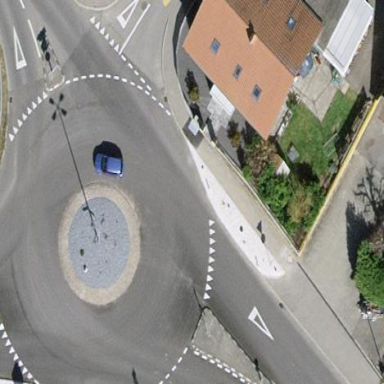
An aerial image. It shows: Secondary road around roundabout.